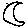
Label: moon